Aerial crown-view tile of a tropical tree (Barro Colorado Island, Panama), acquired 20240813:
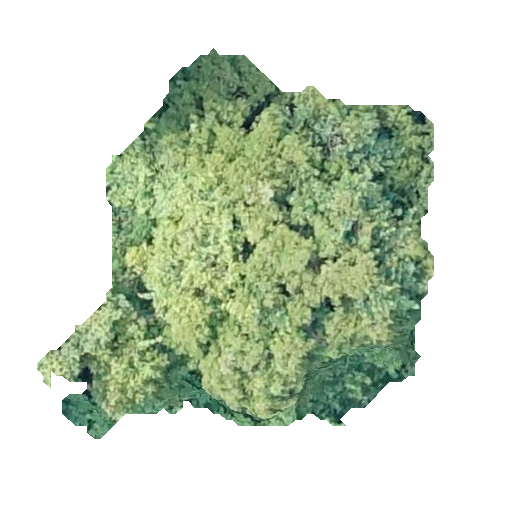
Species: Pouteria stipitata
GBIF accepted scientific name: Pouteria stipitata
Crown area: 157.241 m²